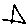
Label: triangle